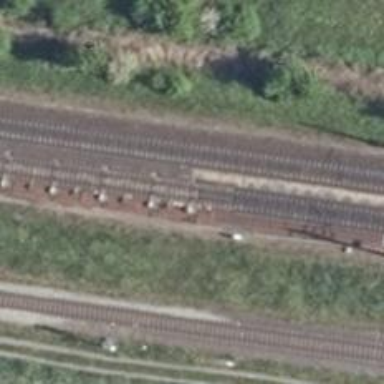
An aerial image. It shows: Railway switch with the turnout pointing to the right.